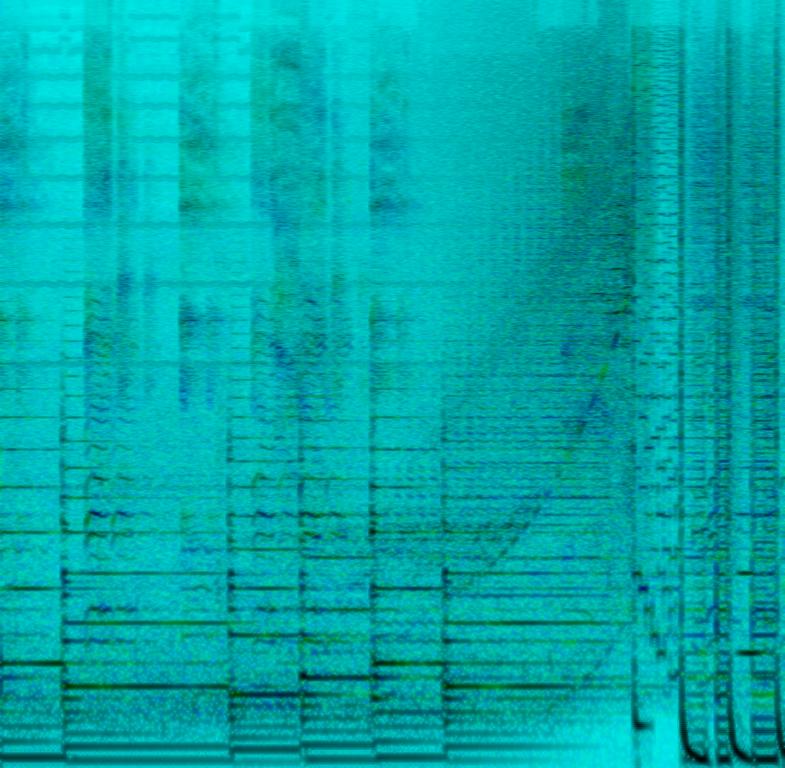
This disco song features female voices and male voices singing vocables in harmony in the background. A synth melody is played in the foreground. Toward the end of the melody, a synth swell is played in a ringing tone. At the peak, the percussion starts to play a dance beat. The synth changes melody to a faster rhythm. The mood of this song is happy and upbeat. This song can be played in a club.